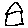
Label: house